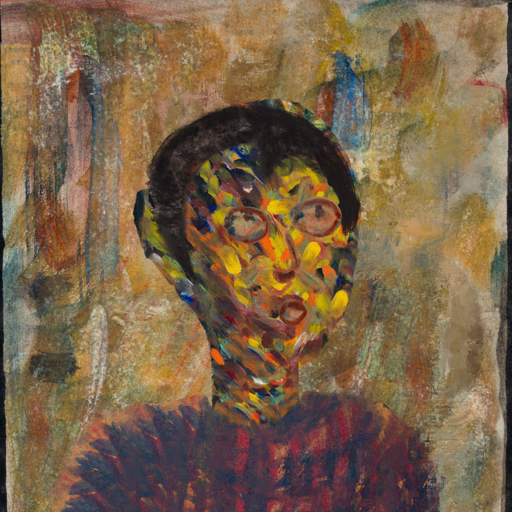
Background: Pipe, Head And Neck Side: An_Impression, Face Side: Orphan, Bust: In_The_Sun, Hair Side: Roy_Bahadur, Head Accessory: Blank, Second Necklace: Blank, Necklace: Blank, Baby: Blank